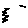
Label: zigzag